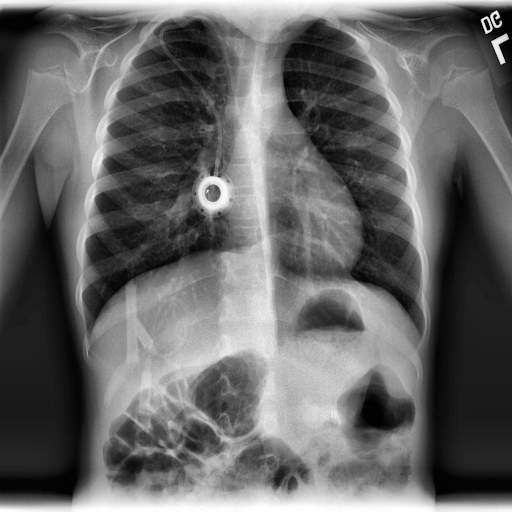
Finding: NORMAL